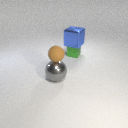
small green rubber cube below large blue metal cube